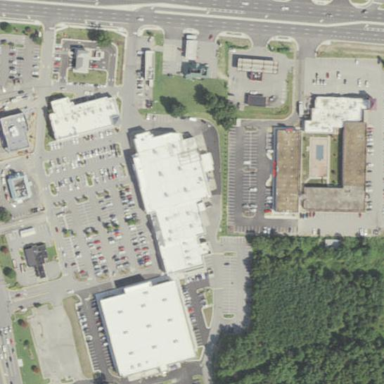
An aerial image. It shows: Retail area.